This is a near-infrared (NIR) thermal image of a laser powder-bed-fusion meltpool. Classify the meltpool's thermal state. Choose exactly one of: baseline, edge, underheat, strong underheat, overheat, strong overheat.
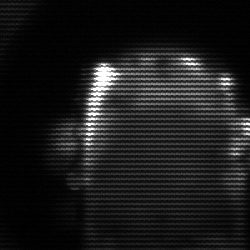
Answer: baseline